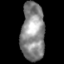
Tissue: skin
Cell type: Epithelial cells
Senescence score: 0.2561
Nuclear area (px): 1345
Mean DAPI intensity: 137.025